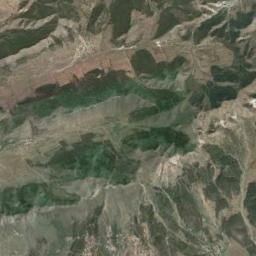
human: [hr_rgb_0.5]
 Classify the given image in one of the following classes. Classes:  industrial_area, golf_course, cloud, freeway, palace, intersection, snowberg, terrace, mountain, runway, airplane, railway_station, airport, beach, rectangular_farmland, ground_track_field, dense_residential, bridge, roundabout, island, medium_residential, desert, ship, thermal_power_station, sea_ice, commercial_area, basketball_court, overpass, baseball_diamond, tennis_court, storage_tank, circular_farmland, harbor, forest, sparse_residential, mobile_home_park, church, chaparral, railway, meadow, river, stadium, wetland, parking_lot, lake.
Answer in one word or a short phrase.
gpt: mountain